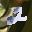
Label: 2